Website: lowes
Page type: customer-info-address
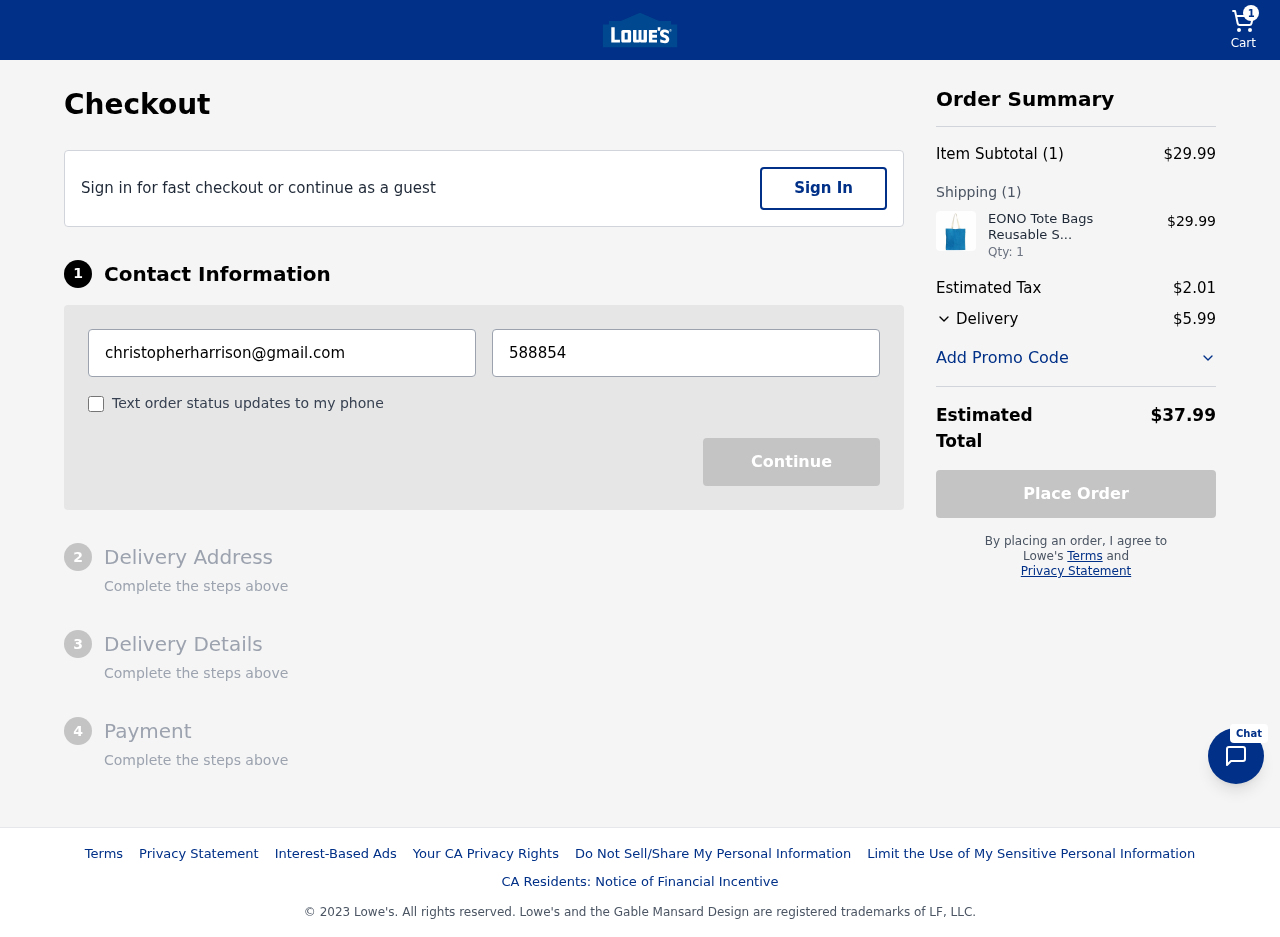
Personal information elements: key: PII_EMAIL
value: christopherharrison@gmail.com
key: PII_PHONE
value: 5888547281
Product elements: key: PRODUCT1_NAME
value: EONO Tote Bags Reusable Shopping Bag Eco-Friendly Recycled Cotton Fabric Handbag Grocery Shoulder Pl
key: PRODUCT1_PRICE
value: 29.99
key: PRODUCT1_QUANTITY
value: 1
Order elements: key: ORDER_NUM_ITEMS
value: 1
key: ORDER_SUBTOTAL
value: $29.99
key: ORDER_NUM_ITEMS2
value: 1
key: ORDER_TAX
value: $2.01
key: ORDER_SHIPPING_COST
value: $5.99
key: ORDER_TOTAL
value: $37.99